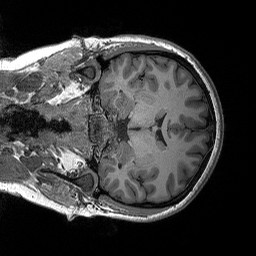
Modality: T1w
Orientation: coronal
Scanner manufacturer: siemens
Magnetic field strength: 3 T
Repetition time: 2.3 s
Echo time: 0.00298 s